Question: I'm new to TensorFlow. I am currently working on a project that uses the TF Object detection API. I'm training a model with two classes on my custom images. So far I have successfully run 'train.py' and 'eval.py' and executed TensorBoard at the same time to see how the training processes is progressing.
Here is the image of my work:

How do I display a graph in which I can see the accuracy of the model being developed ?
Any help is appreciated!
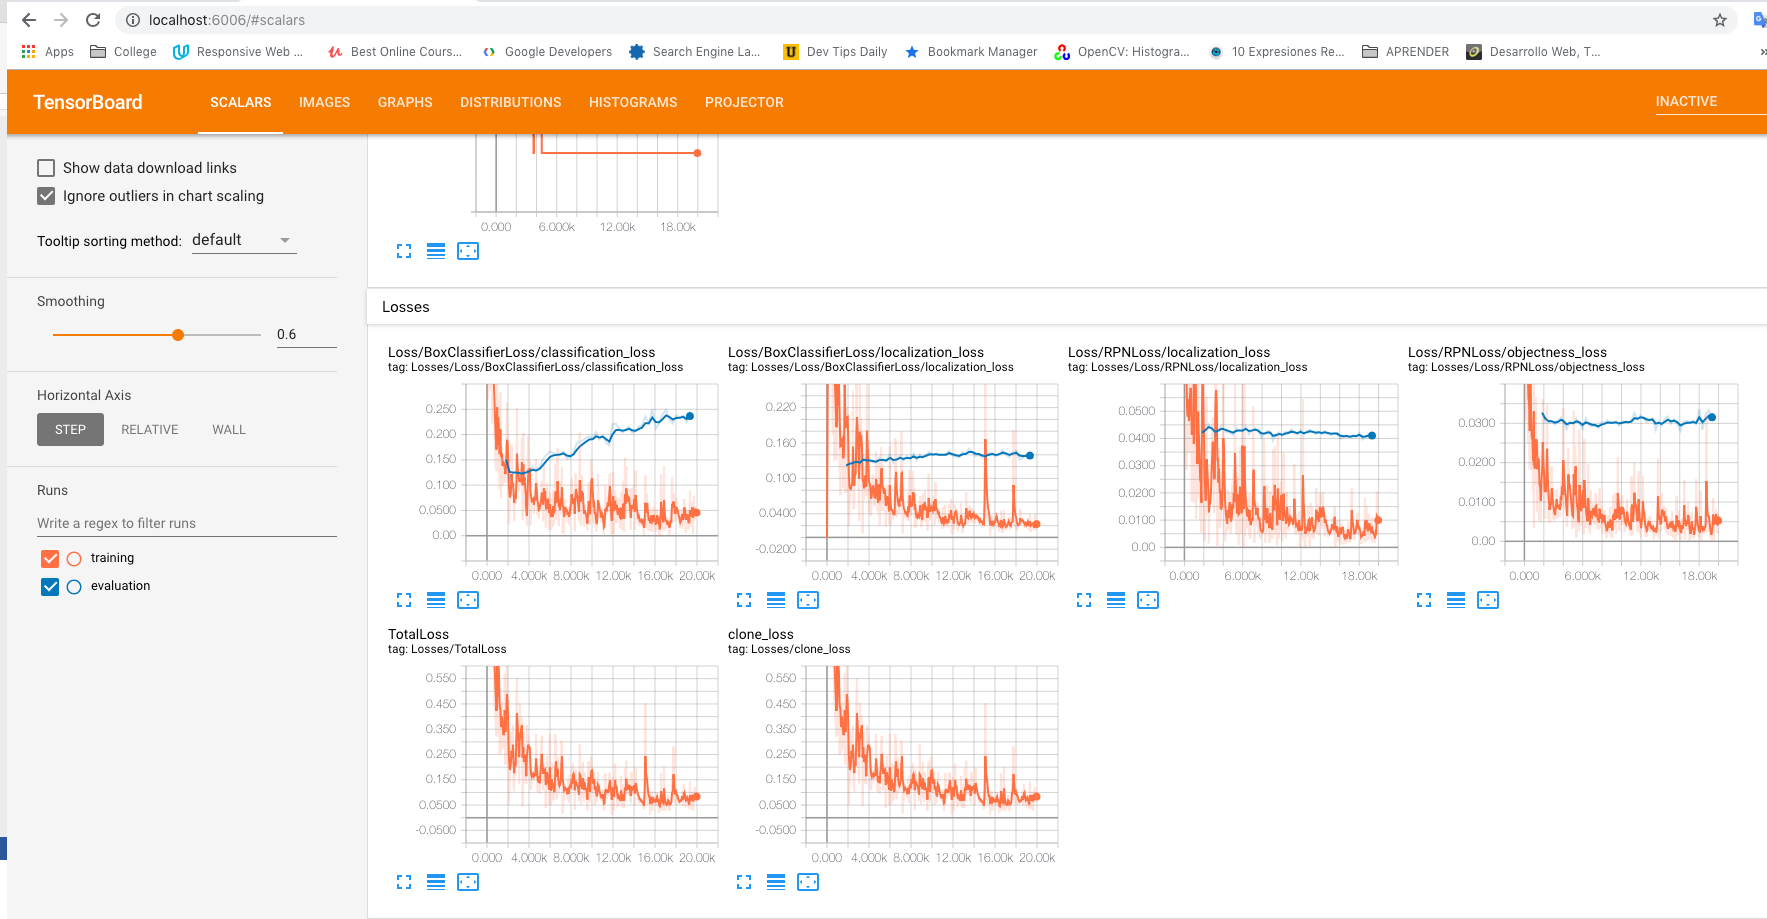
Answer: You can do this by switching from the deprecated train.py and eval.py to the recent model_main.py. It interleaves evaluation schedule into the training session, so that you can evaluate the training progress of the model without manually doing so.
The flags of model_main.py are very similar to those of train.py, and you can see an example in here:
<URL>